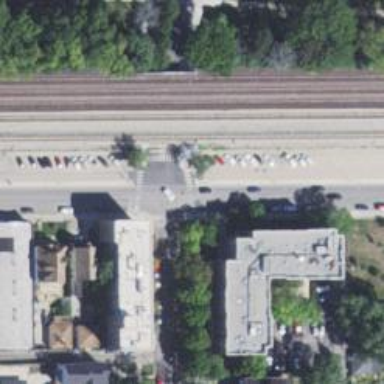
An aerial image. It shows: Uncontrolled footway crossing with zebra markings.